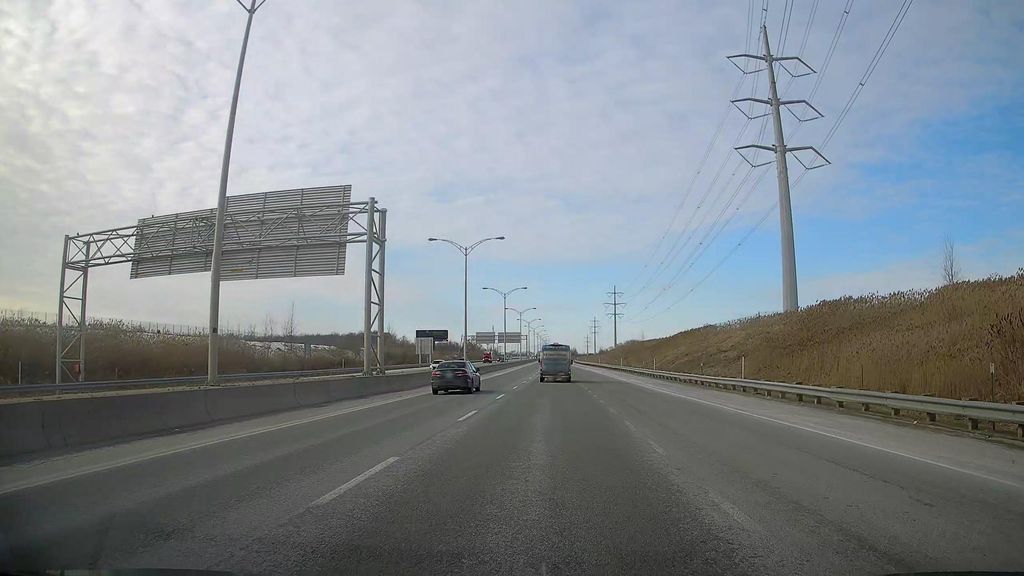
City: montreal